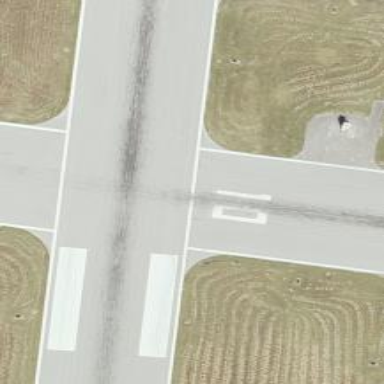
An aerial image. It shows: Asphalt runway at the airport.